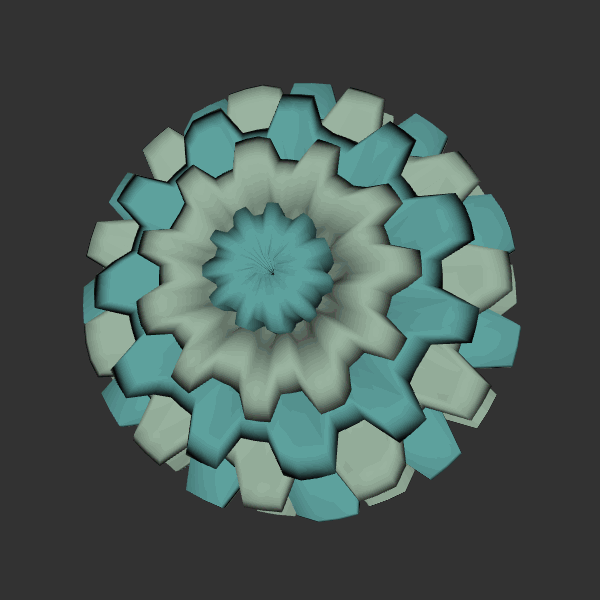
Background: dark